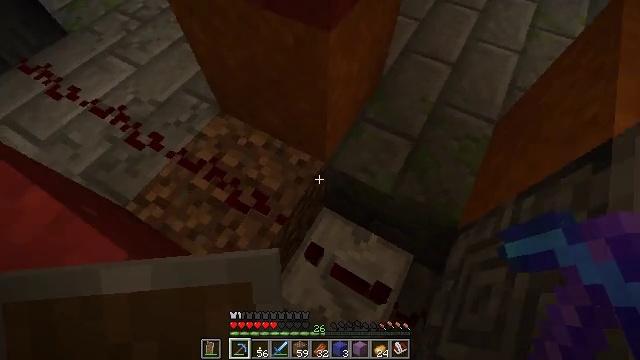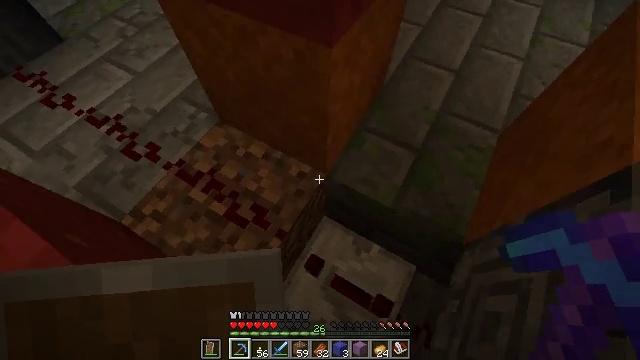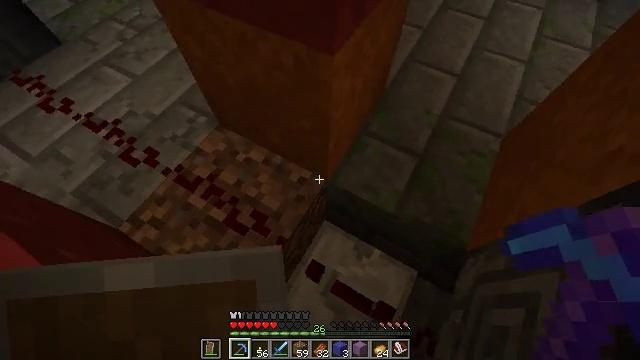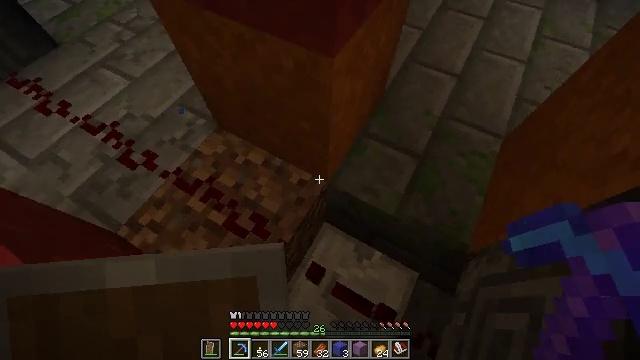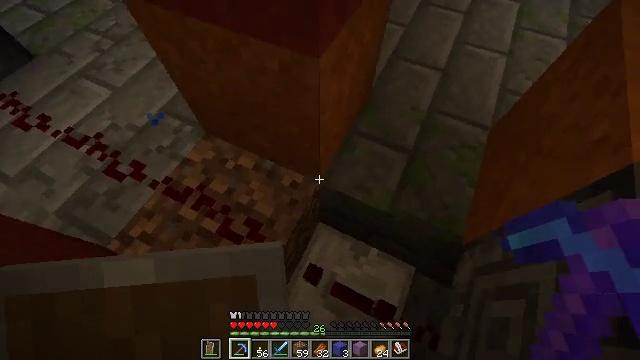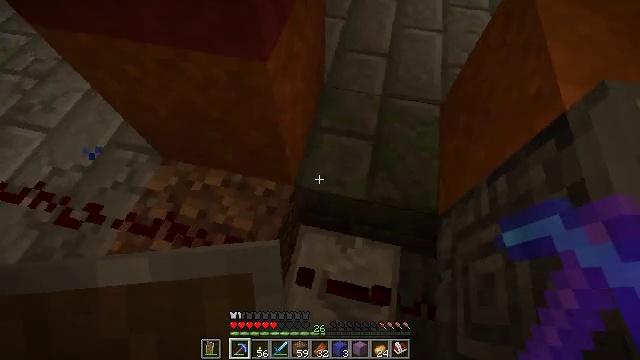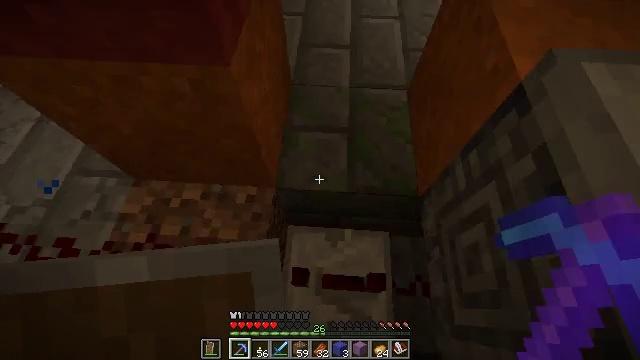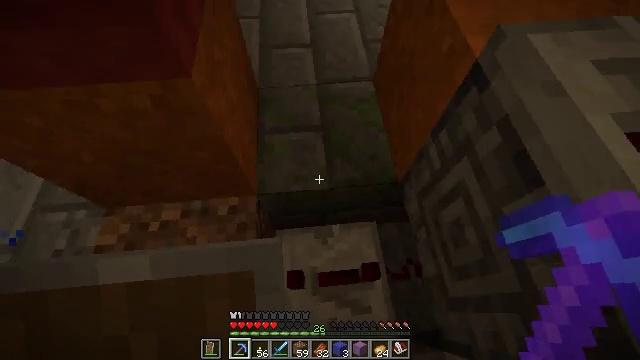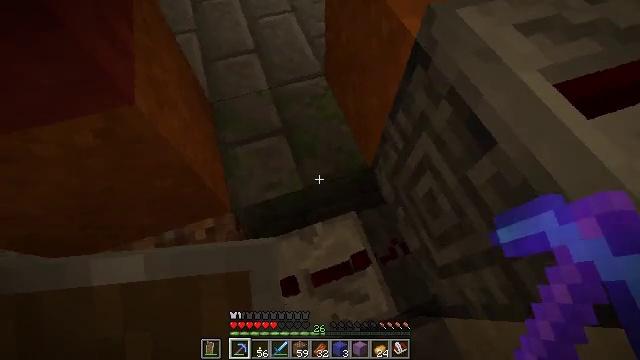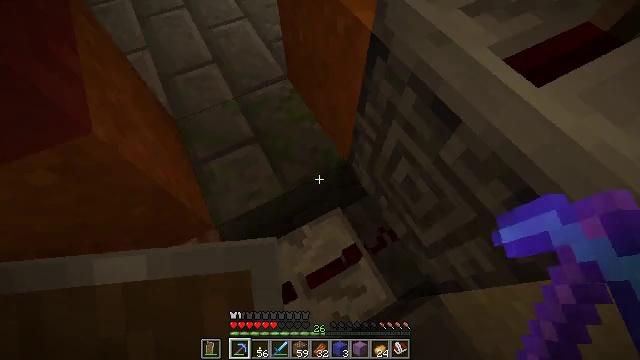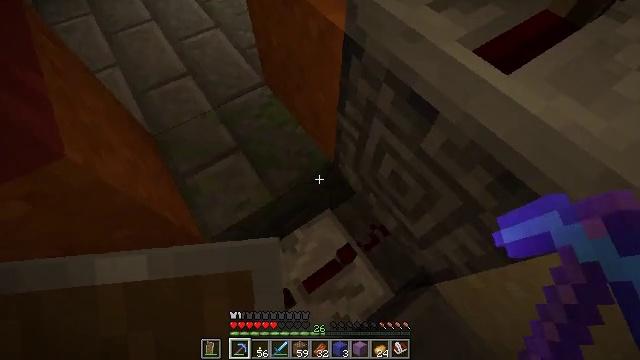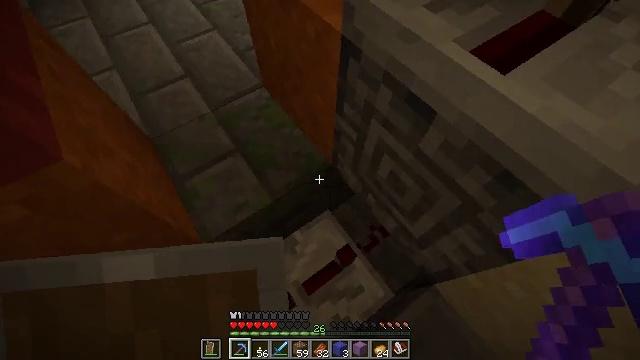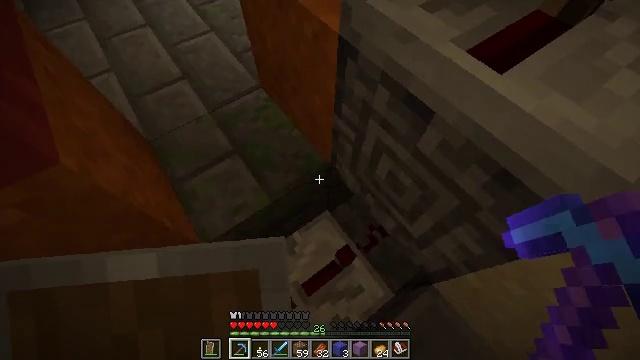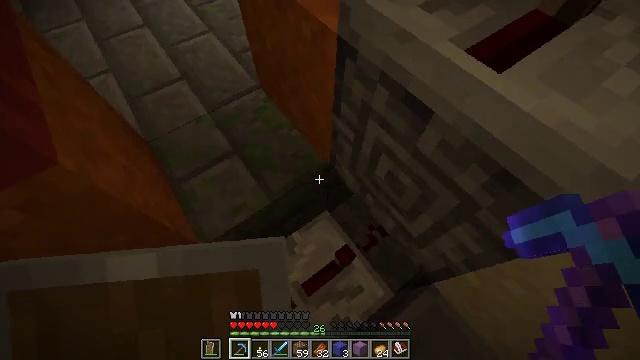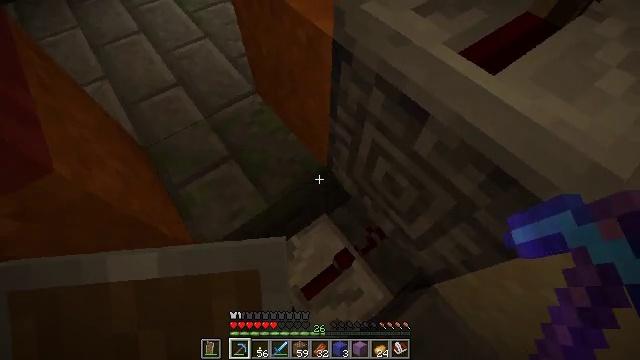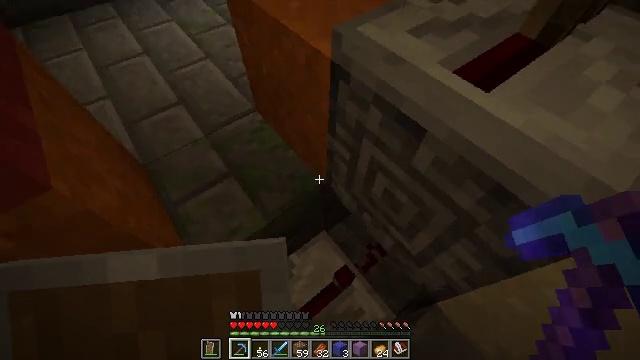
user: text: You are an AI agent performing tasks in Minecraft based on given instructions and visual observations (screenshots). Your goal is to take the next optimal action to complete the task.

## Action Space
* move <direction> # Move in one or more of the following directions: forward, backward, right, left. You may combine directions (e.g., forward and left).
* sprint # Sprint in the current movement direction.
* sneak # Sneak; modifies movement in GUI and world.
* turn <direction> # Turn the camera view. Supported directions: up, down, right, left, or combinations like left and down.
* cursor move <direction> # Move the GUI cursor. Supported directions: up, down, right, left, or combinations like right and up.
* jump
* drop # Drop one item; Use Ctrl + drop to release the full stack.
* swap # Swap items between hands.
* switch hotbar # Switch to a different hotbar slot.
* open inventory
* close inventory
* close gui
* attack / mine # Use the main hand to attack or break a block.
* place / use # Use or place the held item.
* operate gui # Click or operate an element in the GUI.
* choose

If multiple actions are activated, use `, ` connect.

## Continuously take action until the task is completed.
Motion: motion action
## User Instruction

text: Get some red concrete powder.
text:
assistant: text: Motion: no_op
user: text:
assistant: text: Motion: no_op
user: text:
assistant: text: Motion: no_op
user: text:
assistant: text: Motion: turn right
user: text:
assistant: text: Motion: turn right
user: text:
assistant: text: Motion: turn right
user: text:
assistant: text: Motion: turn right
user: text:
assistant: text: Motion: turn right
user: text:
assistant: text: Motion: turn right
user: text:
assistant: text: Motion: turn right
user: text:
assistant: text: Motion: no_op
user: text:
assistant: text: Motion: no_op
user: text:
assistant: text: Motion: no_op
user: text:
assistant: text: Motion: turn right
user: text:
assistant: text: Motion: turn up
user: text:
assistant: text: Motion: turn up
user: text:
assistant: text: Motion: turn left and up
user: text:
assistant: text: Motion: turn up
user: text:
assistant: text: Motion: turn right and up
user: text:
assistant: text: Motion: turn right and up
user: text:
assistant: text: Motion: turn right and up
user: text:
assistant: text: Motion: no_op
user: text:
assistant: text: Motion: no_op
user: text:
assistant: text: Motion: no_op
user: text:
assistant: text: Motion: no_op
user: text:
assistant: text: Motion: turn left
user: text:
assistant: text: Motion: turn left and down
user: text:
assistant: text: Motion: turn left and down
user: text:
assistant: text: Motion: turn left and down
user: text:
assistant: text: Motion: no_op